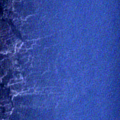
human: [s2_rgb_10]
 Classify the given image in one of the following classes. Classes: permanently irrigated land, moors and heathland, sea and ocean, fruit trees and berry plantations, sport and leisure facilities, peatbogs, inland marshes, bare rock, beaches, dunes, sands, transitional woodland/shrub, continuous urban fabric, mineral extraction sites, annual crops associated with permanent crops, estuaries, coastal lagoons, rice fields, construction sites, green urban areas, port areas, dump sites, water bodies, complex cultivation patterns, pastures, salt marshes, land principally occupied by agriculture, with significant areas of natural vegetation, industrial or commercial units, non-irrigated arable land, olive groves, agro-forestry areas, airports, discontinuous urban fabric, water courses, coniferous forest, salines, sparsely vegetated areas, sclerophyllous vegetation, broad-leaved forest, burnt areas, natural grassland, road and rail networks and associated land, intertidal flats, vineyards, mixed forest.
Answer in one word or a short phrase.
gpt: sea and ocean